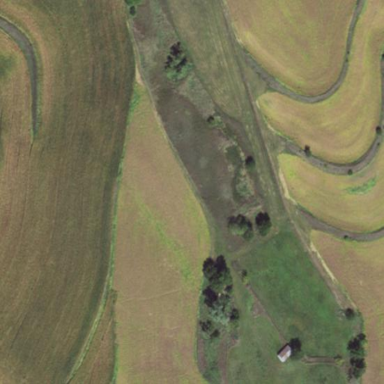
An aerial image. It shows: Beautiful meadow.